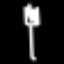
Label: fork